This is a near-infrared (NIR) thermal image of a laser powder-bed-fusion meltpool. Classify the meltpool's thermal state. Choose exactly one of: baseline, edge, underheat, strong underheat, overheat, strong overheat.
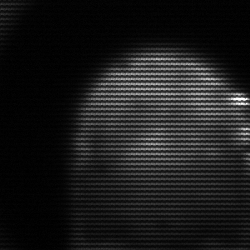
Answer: edge